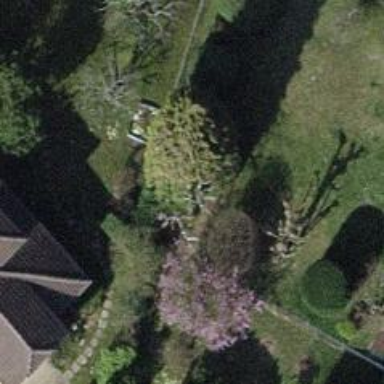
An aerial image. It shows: Garden with evergreen needle-leaved trees.